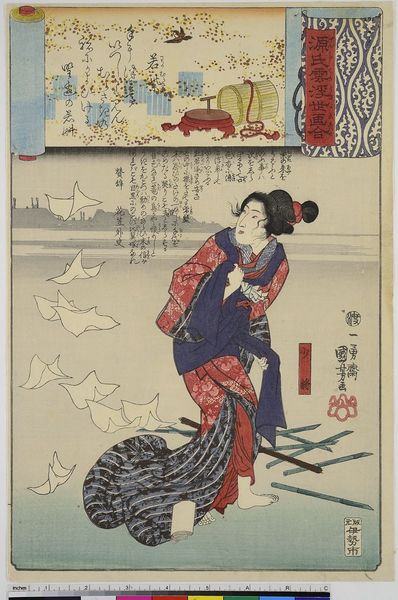
Titel: Wakamurasaki, Blatt 5 aus der Serie: Genji Wolken zusammen mit Ukiyo-e
Künstler: Utagawa Kuniyoshi
Standort: Hamburg
Institution: Museum für Kunst und Gewerbe Hamburg
Schlagwörter: blau, meer, wasser, stadt, frau, rot, vögel, figur, lange haare, person, füße, holzschnitt, japan, papier, silhouette, schriftzeichen, gestalt, orient, druckgraphik, druckgrafik, literatur, rolle, china, stäbe, schriftrolle, zeit, farbholzschnitt, prospekt, papyrus, kimono, edo, chinesische zeichen, charaktere, reproduktionen, stadtpanorama, druckerzeugnisse, ukiyo, lit, literarische, genji